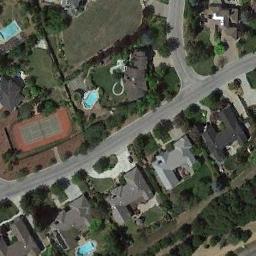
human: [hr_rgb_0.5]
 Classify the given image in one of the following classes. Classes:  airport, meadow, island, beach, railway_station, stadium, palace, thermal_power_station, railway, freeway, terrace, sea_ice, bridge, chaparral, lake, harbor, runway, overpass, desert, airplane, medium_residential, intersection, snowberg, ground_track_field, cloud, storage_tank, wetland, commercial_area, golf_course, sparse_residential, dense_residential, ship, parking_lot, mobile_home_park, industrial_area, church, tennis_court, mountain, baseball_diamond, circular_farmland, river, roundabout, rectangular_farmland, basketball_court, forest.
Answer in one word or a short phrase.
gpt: tennis_court